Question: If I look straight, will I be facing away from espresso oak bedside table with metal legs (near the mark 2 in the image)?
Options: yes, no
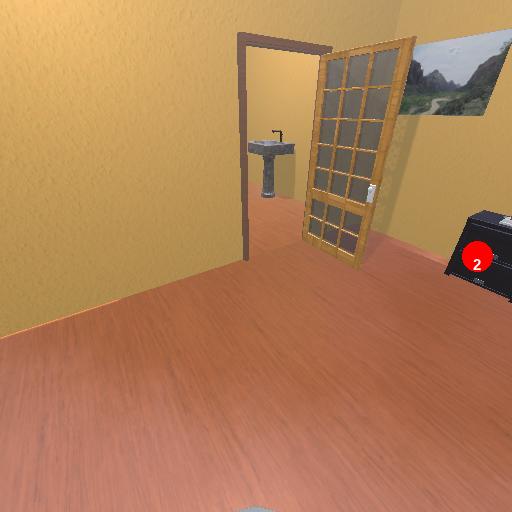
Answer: yes